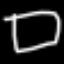
Label: square